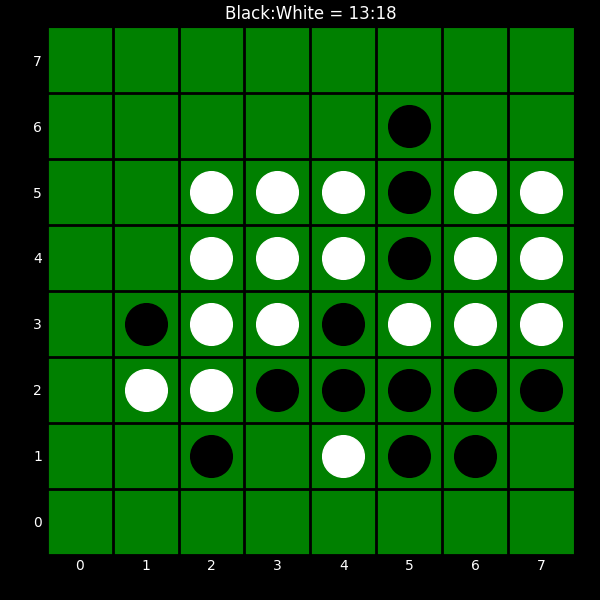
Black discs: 13
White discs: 18